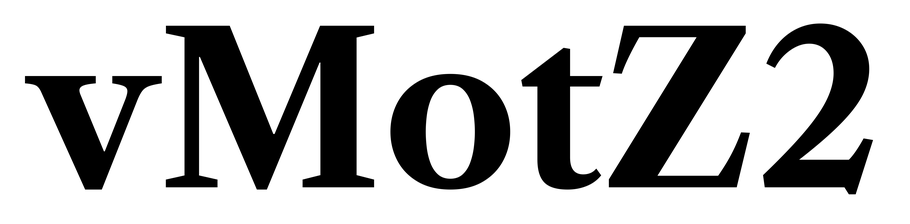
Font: LibreCaslonText_Bold